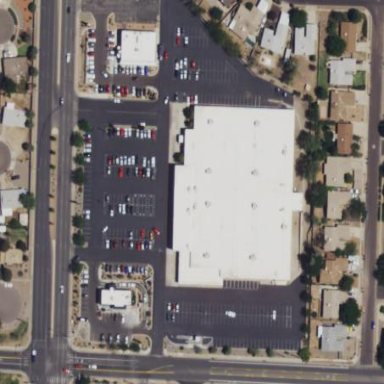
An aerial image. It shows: Retail area.